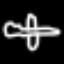
Label: airplane